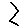
Label: zigzag